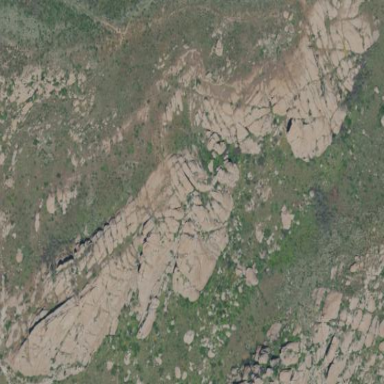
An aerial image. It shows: Landscape of bare rock.